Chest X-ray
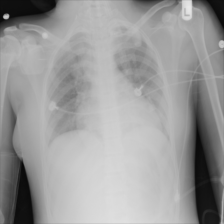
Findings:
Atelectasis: negative
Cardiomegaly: positive
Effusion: negative
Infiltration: negative
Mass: negative
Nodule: negative
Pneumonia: negative
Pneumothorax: negative
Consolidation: negative
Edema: negative
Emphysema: negative
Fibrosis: negative
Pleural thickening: negative
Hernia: negative